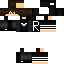
A male human skin with dark skin, wearing brown long hair dressed in a blue hoodie and black pants, featuring a closed mouth.